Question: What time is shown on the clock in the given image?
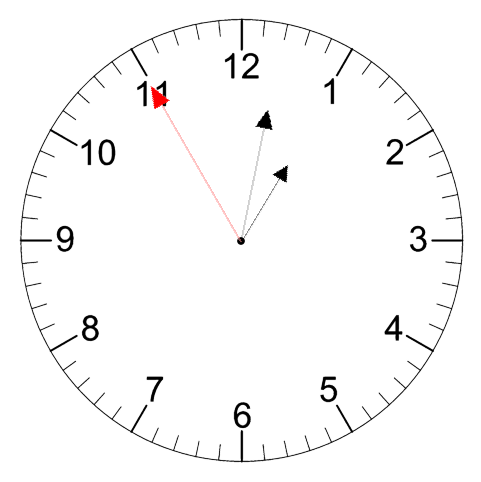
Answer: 01:01:55